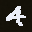
Label: 4